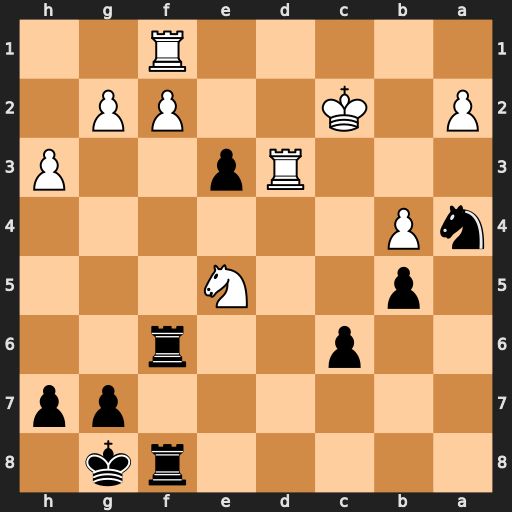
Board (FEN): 5rk1/6pp/2p2r2/1p2N3/nP6/3Rp2P/P1K2PP1/5R2
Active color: b
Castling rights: -
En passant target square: -
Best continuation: Rxf2+ Rxf2 exf2